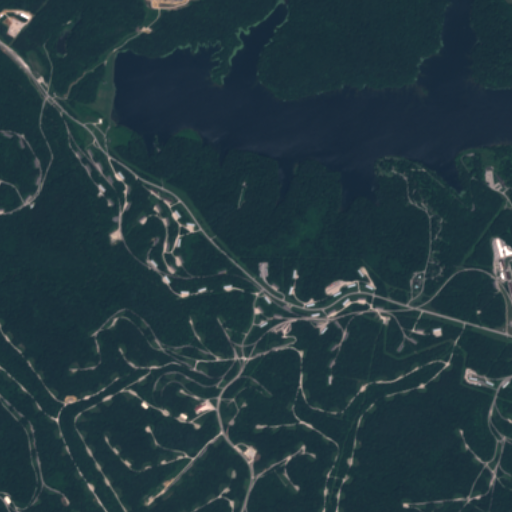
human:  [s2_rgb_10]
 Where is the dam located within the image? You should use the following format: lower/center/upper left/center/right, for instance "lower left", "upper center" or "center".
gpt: The dam is located in the upper left of the image.
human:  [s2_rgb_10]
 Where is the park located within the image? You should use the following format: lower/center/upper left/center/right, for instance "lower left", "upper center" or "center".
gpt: The park is located in the center right of the image.
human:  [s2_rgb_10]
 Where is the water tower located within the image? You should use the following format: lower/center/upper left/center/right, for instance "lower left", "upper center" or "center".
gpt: The water tower is located in the center right of the image.
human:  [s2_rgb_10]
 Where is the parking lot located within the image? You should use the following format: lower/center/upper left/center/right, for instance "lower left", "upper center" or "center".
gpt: There is no parking lot in the image.